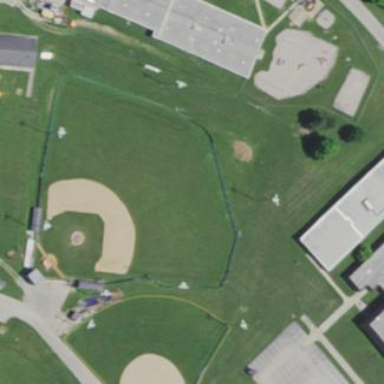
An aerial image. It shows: Baseball pitch for leisure and sports activities.